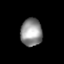
Tissue: lung
Cell type: Epithelial cells
Senescence score: 0.2332
Nuclear area (px): 582
Mean DAPI intensity: 144.749